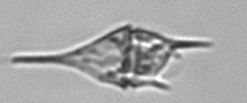
Label: Tripos_lineatus